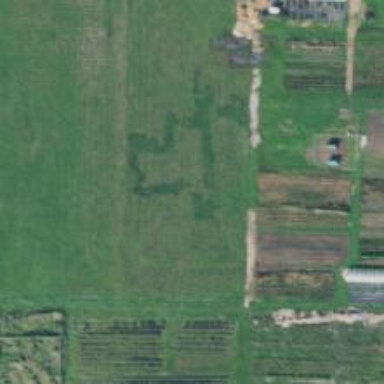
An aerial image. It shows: Historic maze.